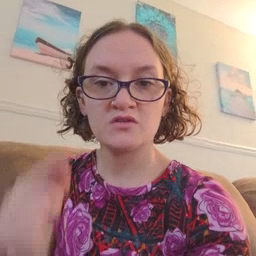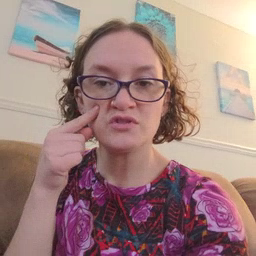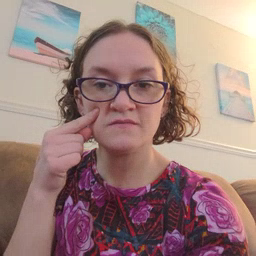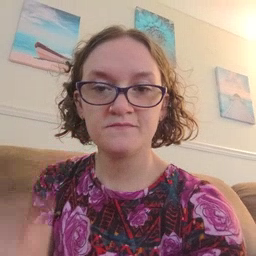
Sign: cheek